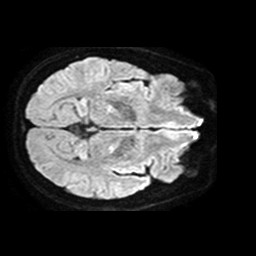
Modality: TRACE
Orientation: axial
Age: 34
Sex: female
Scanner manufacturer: philips
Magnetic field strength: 1.5 T
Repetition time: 3.684 s
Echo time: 0.09411 s